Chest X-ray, AP view. Patient: 52 years old, sex M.
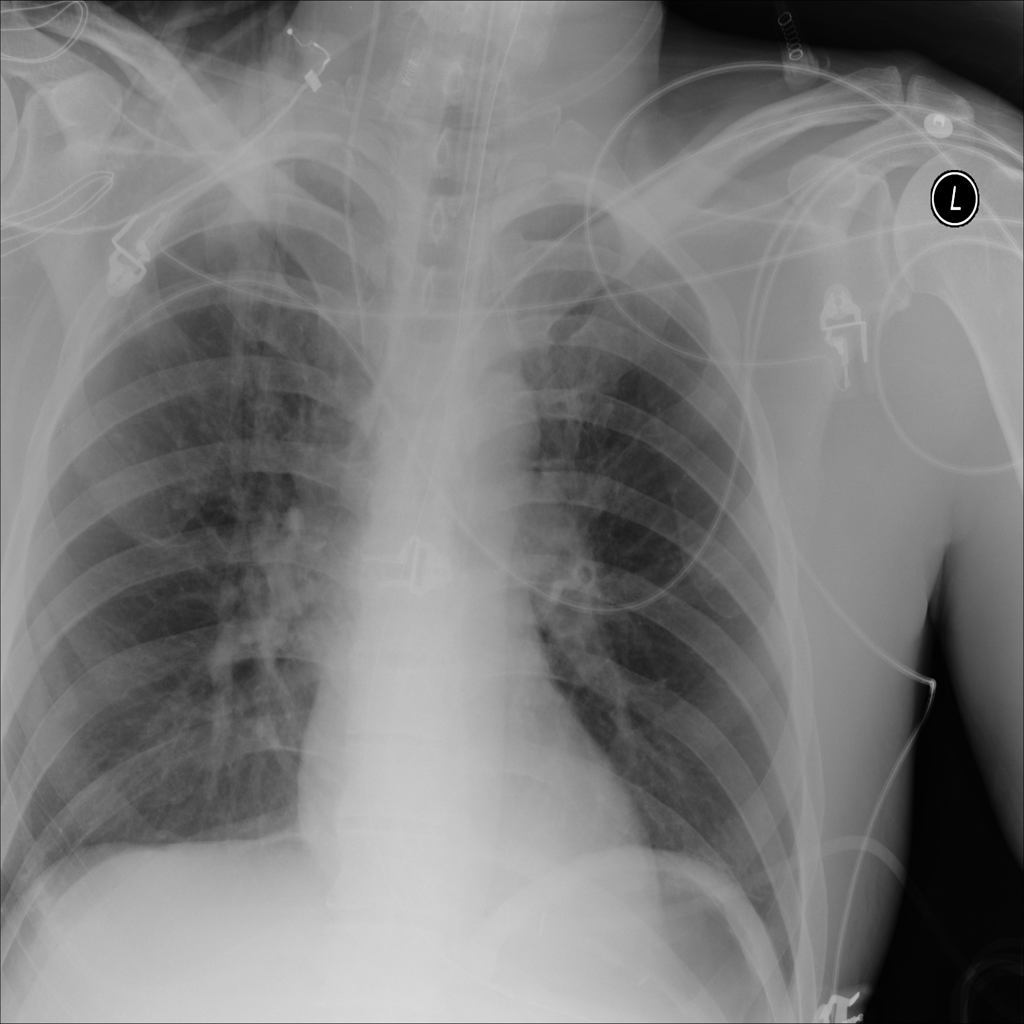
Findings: Atelectasis